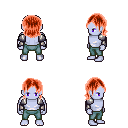
a pixel art fantasy rpg character, male body template, dark elf, purple skin, steel arm armor, teal pants, red long bangs hairstyle, four views (front, back, left, right), 2x2 character sprite sheet, small pixel art, hard edges, no anti-aliasing